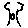
Label: tree